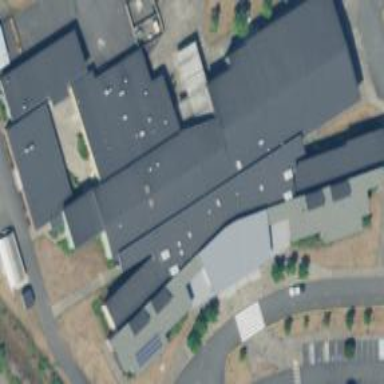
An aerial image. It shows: School building.